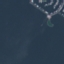
Land use / land cover class: SeaLake